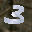
Label: 3